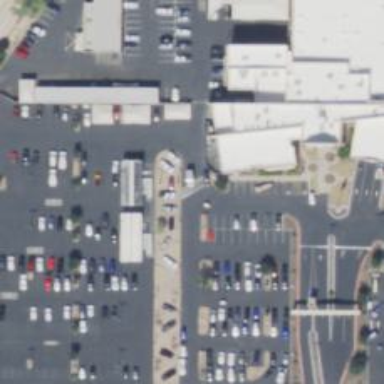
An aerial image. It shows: Car rental facility.